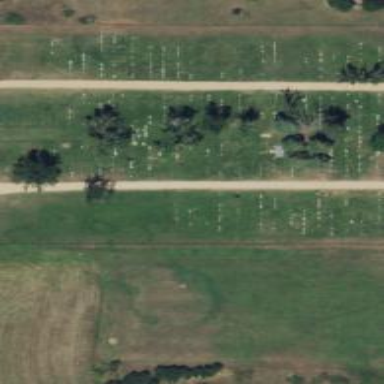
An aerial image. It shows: Historic tomb with tombstone.